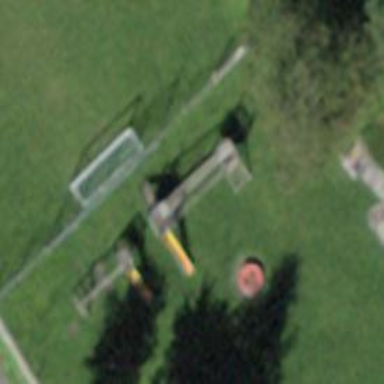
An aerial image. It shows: Playground featuring slide.